Interaction volume radius: 10 \u00c5
Interaction volume height: 15 \u00c5
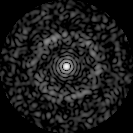
Disorder parameter: 0.8292